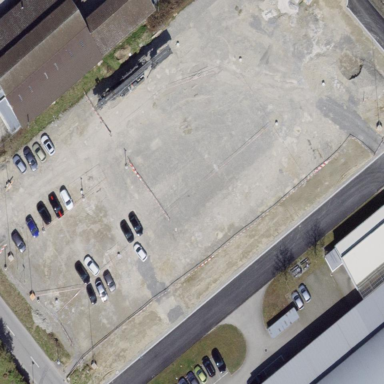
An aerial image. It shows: Multi-storey parking building.